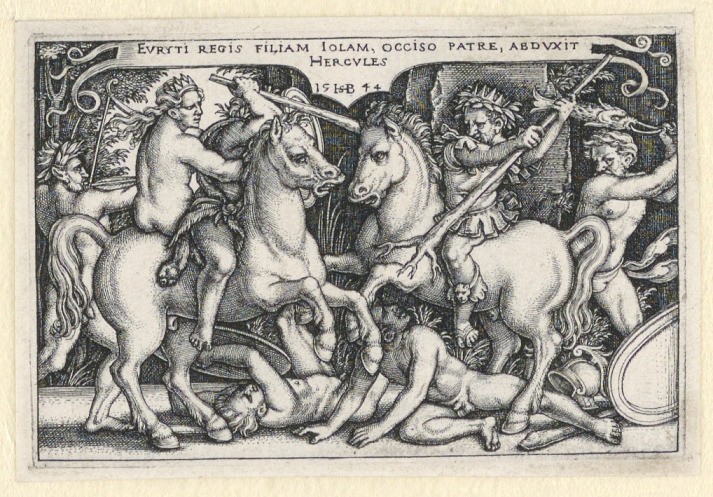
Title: Hercules Abducting Iole
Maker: Hans Sebald Beham, German, 1500–1550
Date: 1542–48
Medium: Engraving on off-white laid paper
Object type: Print
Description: Horizontal rectangle. At left, Hercules on horse-back, with Iole. He lifts his club to battle Eurytus, also on horse-back, who comes to prevent Hercules from carrying off his daughter. Fallen figures below.